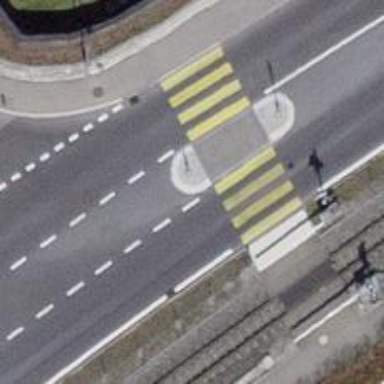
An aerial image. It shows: Crossing with island in the road.